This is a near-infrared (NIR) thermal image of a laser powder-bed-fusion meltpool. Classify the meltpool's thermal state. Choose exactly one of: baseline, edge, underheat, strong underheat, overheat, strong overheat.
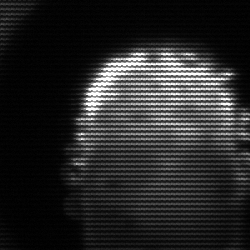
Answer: baseline